Question: I am testing image rotating by 'jquery'. Reference is <URL>.
What is it missing in my code, image does not rotate when I click?
'''
<html>
<head>
<title>Rotate Image</title>
<script type="text/javascript" src="jquery.js"/>
<script type="text/javascript" src="jQueryRotate.js"/>
</head>
<body>
<script type="text/javascript">
$(document).ready(function(){
$("#image").rotate({
bind:
{
click: function(){
$(this).rotate({ angle:0,animateTo:180,easing: $.easing.easeInOutExpo })
}
}
});
});
</script>
<img src="images/aaa1.jpg" id="image"/>
</body>
</html>
'''
package :

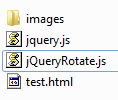
Answer: You missed to include jQuery core
'''
<script type="text/javascript" src="http://ajax.googleapis.com/ajax/libs/jquery/1.10.1/jquery.js"></script>
<script type="text/javascript" src="jQueryRotate.js"></script>
'''
Also the closing tags for the script tag should be '</script>'
'''
<html>
<head>
<title>Rotate Image</title>
<script type="text/javascript" src="jquery.js"></script>
<script type="text/javascript" src="jQueryRotate.js"></script>
</head>
<body>
<script type="text/javascript">
$(document).ready(function(){
$("#image").rotate({
bind:
{
click: function(){
$(this).rotate({ angle:0,animateTo:180,easing: $.easing.easeInOutExpo })
}
}
});
});
</script>
<img src="http://placehold.it/64" id="image"/>
</body>
</html>
'''